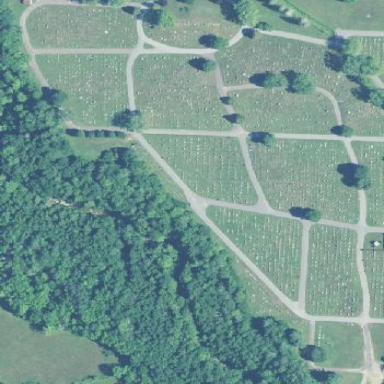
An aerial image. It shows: Cemetery that holds historical significance.